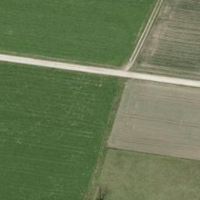
EUNIS habitat code: 52
Species observed at this site:
Vanessa cardui